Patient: sex F, age 67
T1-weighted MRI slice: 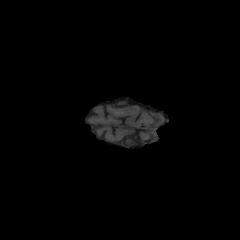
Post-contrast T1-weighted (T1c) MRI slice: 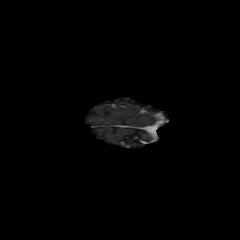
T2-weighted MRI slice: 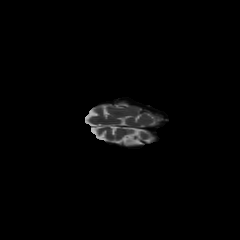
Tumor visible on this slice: no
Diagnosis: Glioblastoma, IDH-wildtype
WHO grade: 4